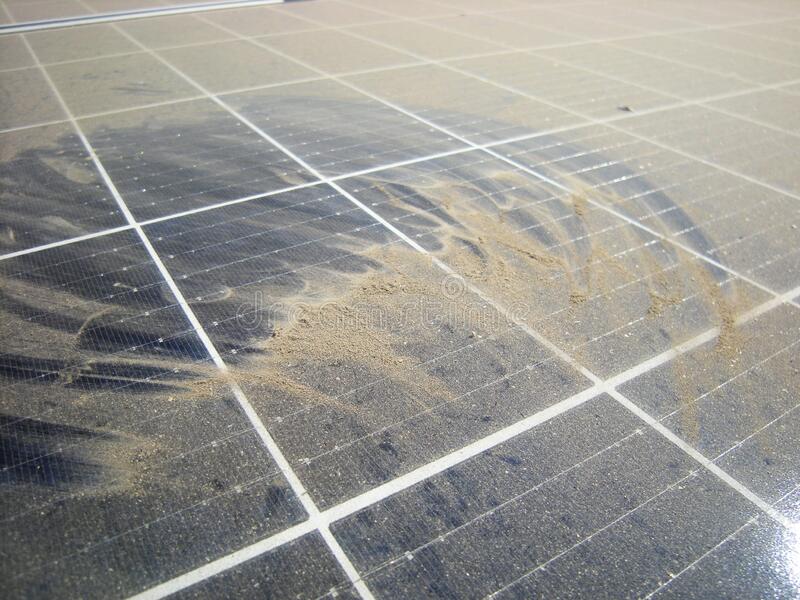
Label: Dusty